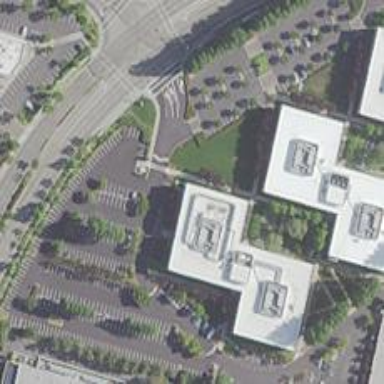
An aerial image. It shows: Office building.